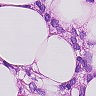
Metastatic tissue present: yes